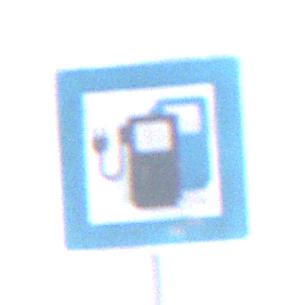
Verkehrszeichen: LadestationFuerElektrofahrzeuge
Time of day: MorningAfternoon
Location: Outdoor (Nature)
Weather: Clear
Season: NotSpecified
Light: Natural